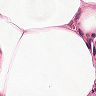
Metastatic tissue present: no